Question: I am using matplotlib and I'm finding some problems when trying to plot large vectors.
sometimes get "MemoryError"
My question is whether there is any way to reduce the scale of values that i need to plot ?

In this example I'm plotting a vector with size <PHONE>!
is there any way to plot the same values on a smaller scale?
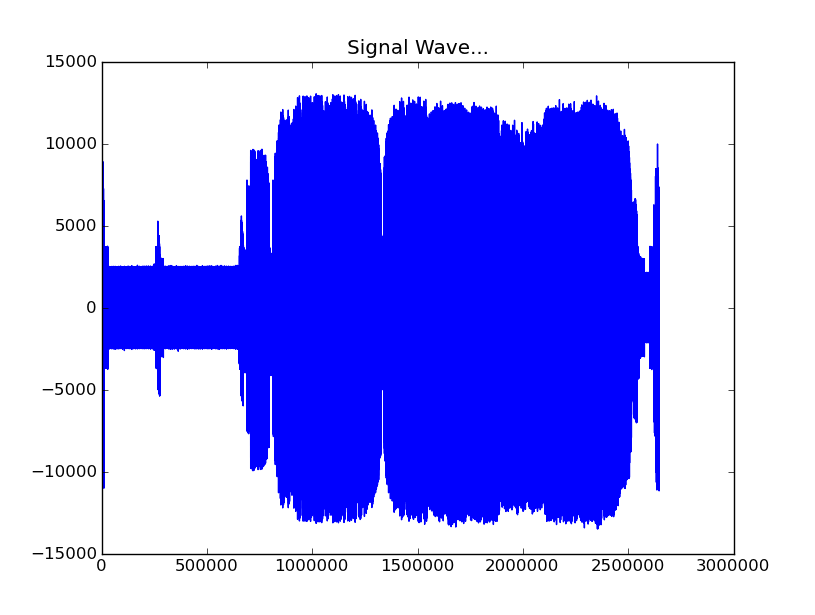
Answer: It is very unlikely that you have so much resolution on your display that you can see 2.6 million data points in your plot. A simple way to plot less data is to sample e.g. every 1000th point: 'plot(x[::1000])'. If that loses too much and it is e.g. important to see the extremal values, you could write some code to split the long vector into suitably many parts and take the minimum and maximum of each part, and plot those:
'''
tmp = x[:len(x)-len(x)%1000] # drop some points to make length a multiple of 1000
tmp = tmp.reshape((1000,-1)) # split into pieces of 1000 points
tmp = tmp.reshape((-1,1000)) # alternative: split into 1000 pieces
figure(); hold(True) # plot minimum and maximum in the same figure
plot(tmp.min(axis=0))
plot(tmp.max(axis=0))
'''